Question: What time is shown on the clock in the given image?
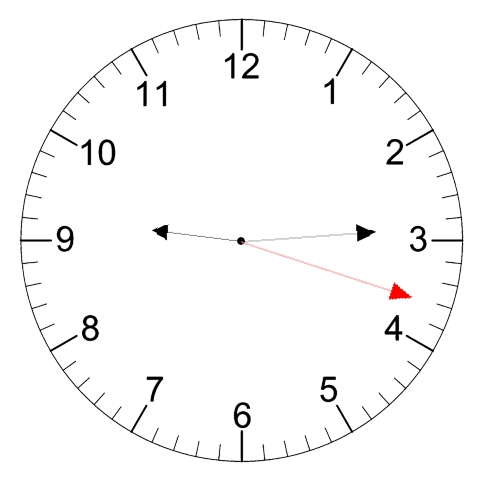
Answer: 09:14:18